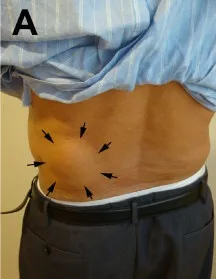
Physical examination and computed tomography findings on admission. (A) Left lower back bulging mass of size 10cm x 6cm (arrows).
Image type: medical_photograph (other_medical_photograph)